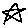
Label: star